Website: apple
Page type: customer-info-address
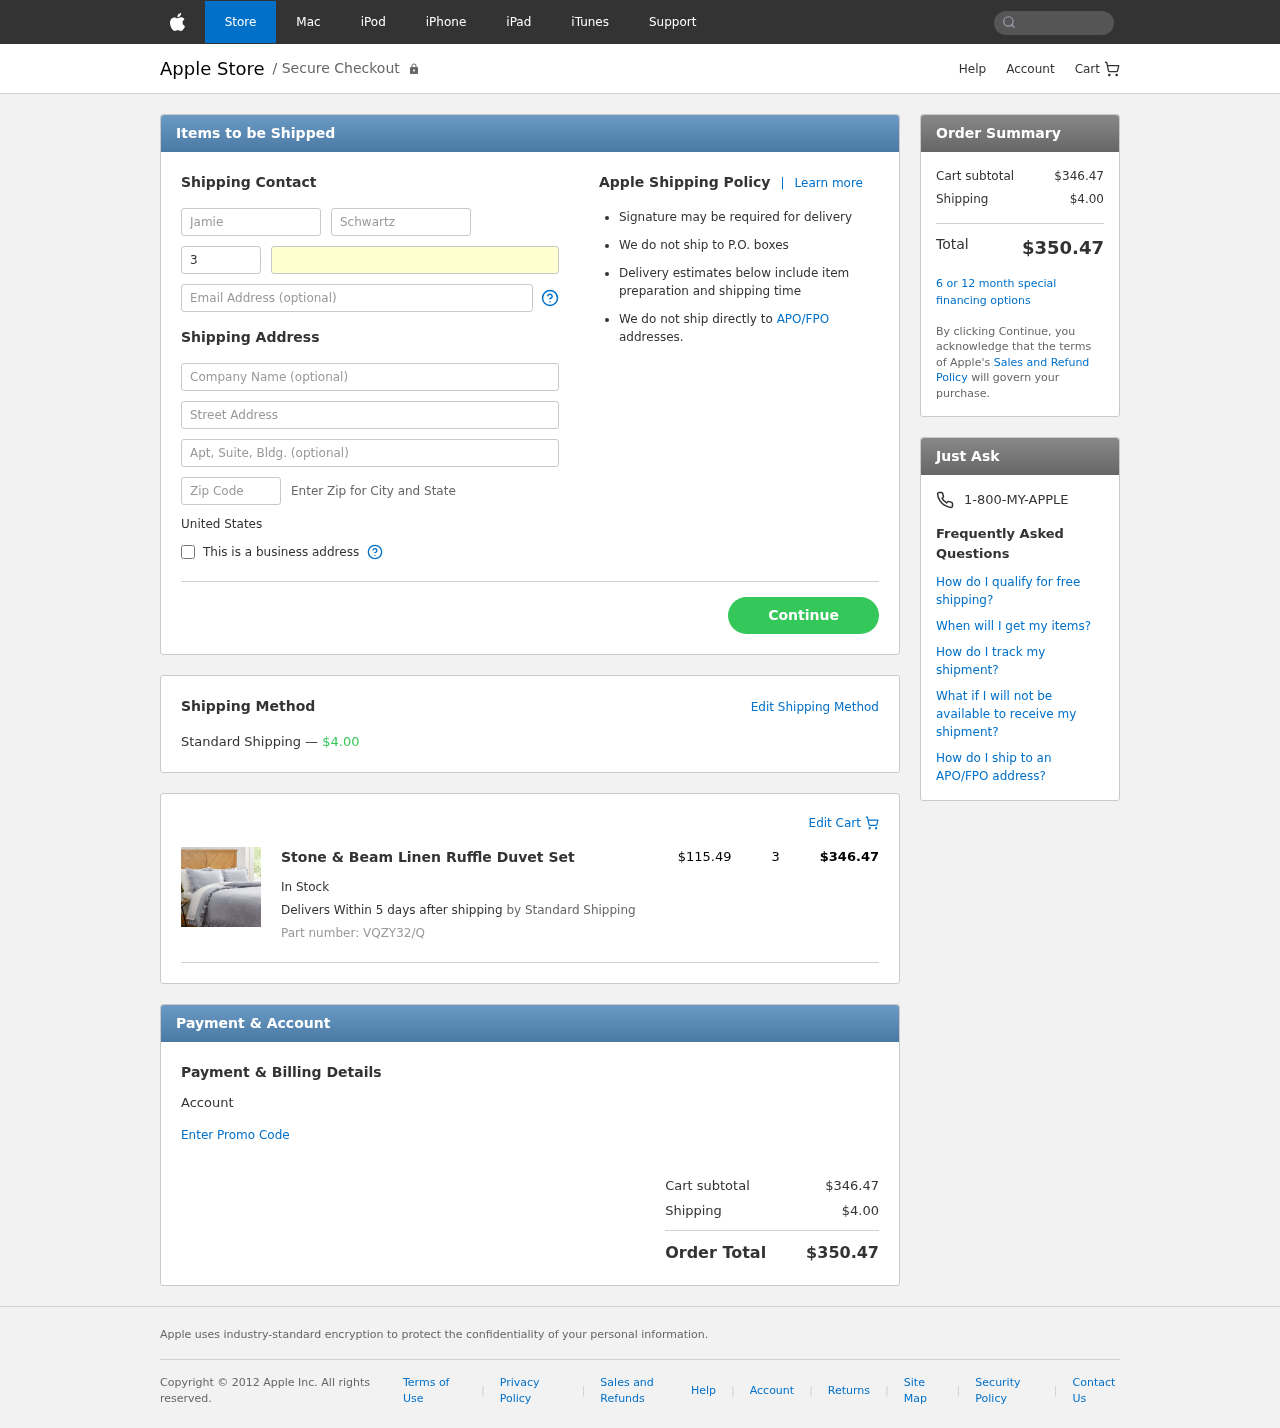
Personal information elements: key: PII_COUNTRY
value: United States
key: PII_FIRSTNAME
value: Jamie
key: PII_LASTNAME
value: Schwartz
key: PII_PHONE_AREA
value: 383
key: PII_PHONE_LINE
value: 4524
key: PII_EMAIL
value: jamie_schwartz@hotmail.com
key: PII_STREET
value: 1728 Benton Corner
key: PII_POSTCODE
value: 57332
Product elements: key: PRODUCT1_NAME
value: Stone & Beam Linen Ruffle Duvet Set
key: PRODUCT1_PRICE
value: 115.49
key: PRODUCT1_QUANTITY
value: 3
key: PRODUCT1_SKU
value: VQZY32/Q
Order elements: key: ORDER_SHIPPING_COST
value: $4.00
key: ORDER_ITEM_TOTAL
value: $346.47
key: ORDER_SUBTOTAL
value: $346.47
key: ORDER_TOTAL
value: $350.47